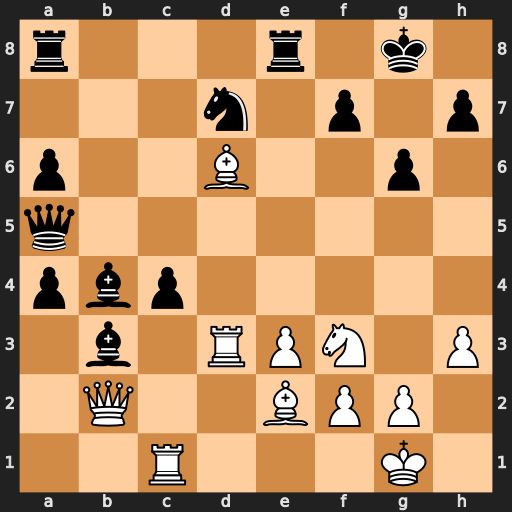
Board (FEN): r3r1k1/3n1p1p/p2B2p1/q7/pbp5/1b1RPN1P/1Q2BPP1/2R3K1
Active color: w
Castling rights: -
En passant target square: -
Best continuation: Bxb4 Qxb4 Rxd7